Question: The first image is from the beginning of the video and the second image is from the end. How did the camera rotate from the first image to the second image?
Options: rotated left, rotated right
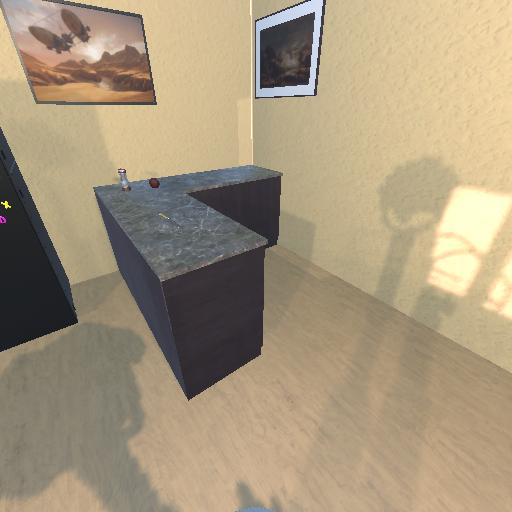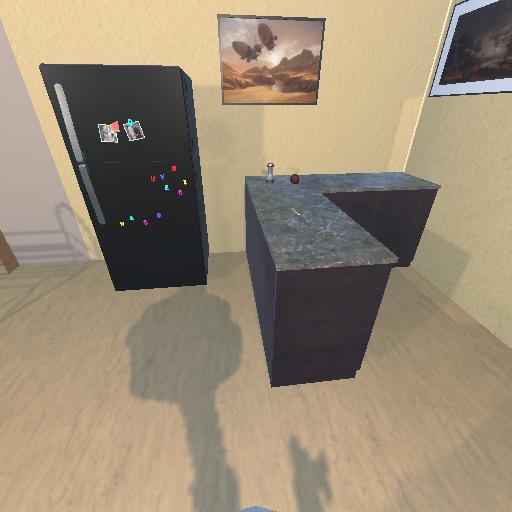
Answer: rotated left